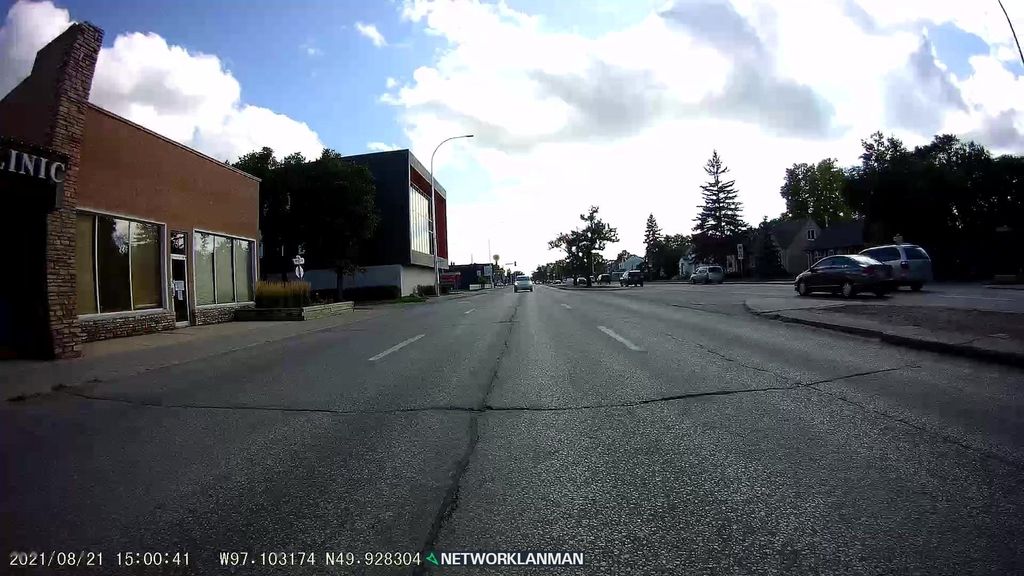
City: winnipeg